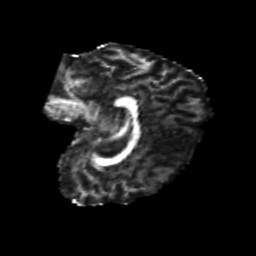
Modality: FA
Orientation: sagittal
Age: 20
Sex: female
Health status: healthy
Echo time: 0.074 s